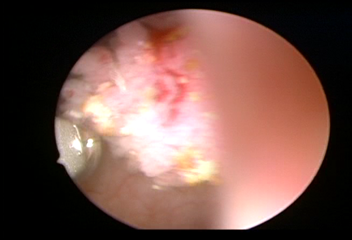
Modality: WLC
Class: Malignant
Subclass: LowGradePapillary
Lesion: L1
Stage: Ta
Morphology: Papillary
Bladder cancer association: Yes
Annotated structures: Tumor